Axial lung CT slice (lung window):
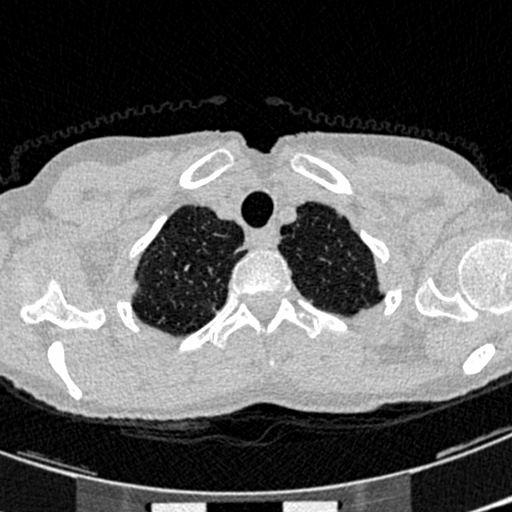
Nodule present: no